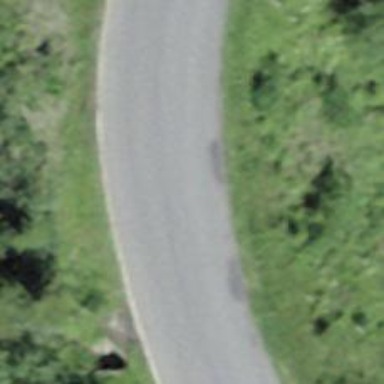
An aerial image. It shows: Tertiary road on asphalt surface crossing over bridge.